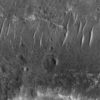
Label: not_dusty